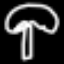
Label: mushroom